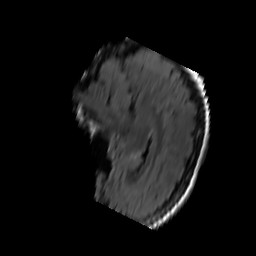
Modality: FLAIR
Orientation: sagittal
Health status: ill
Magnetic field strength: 3 T